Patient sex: M
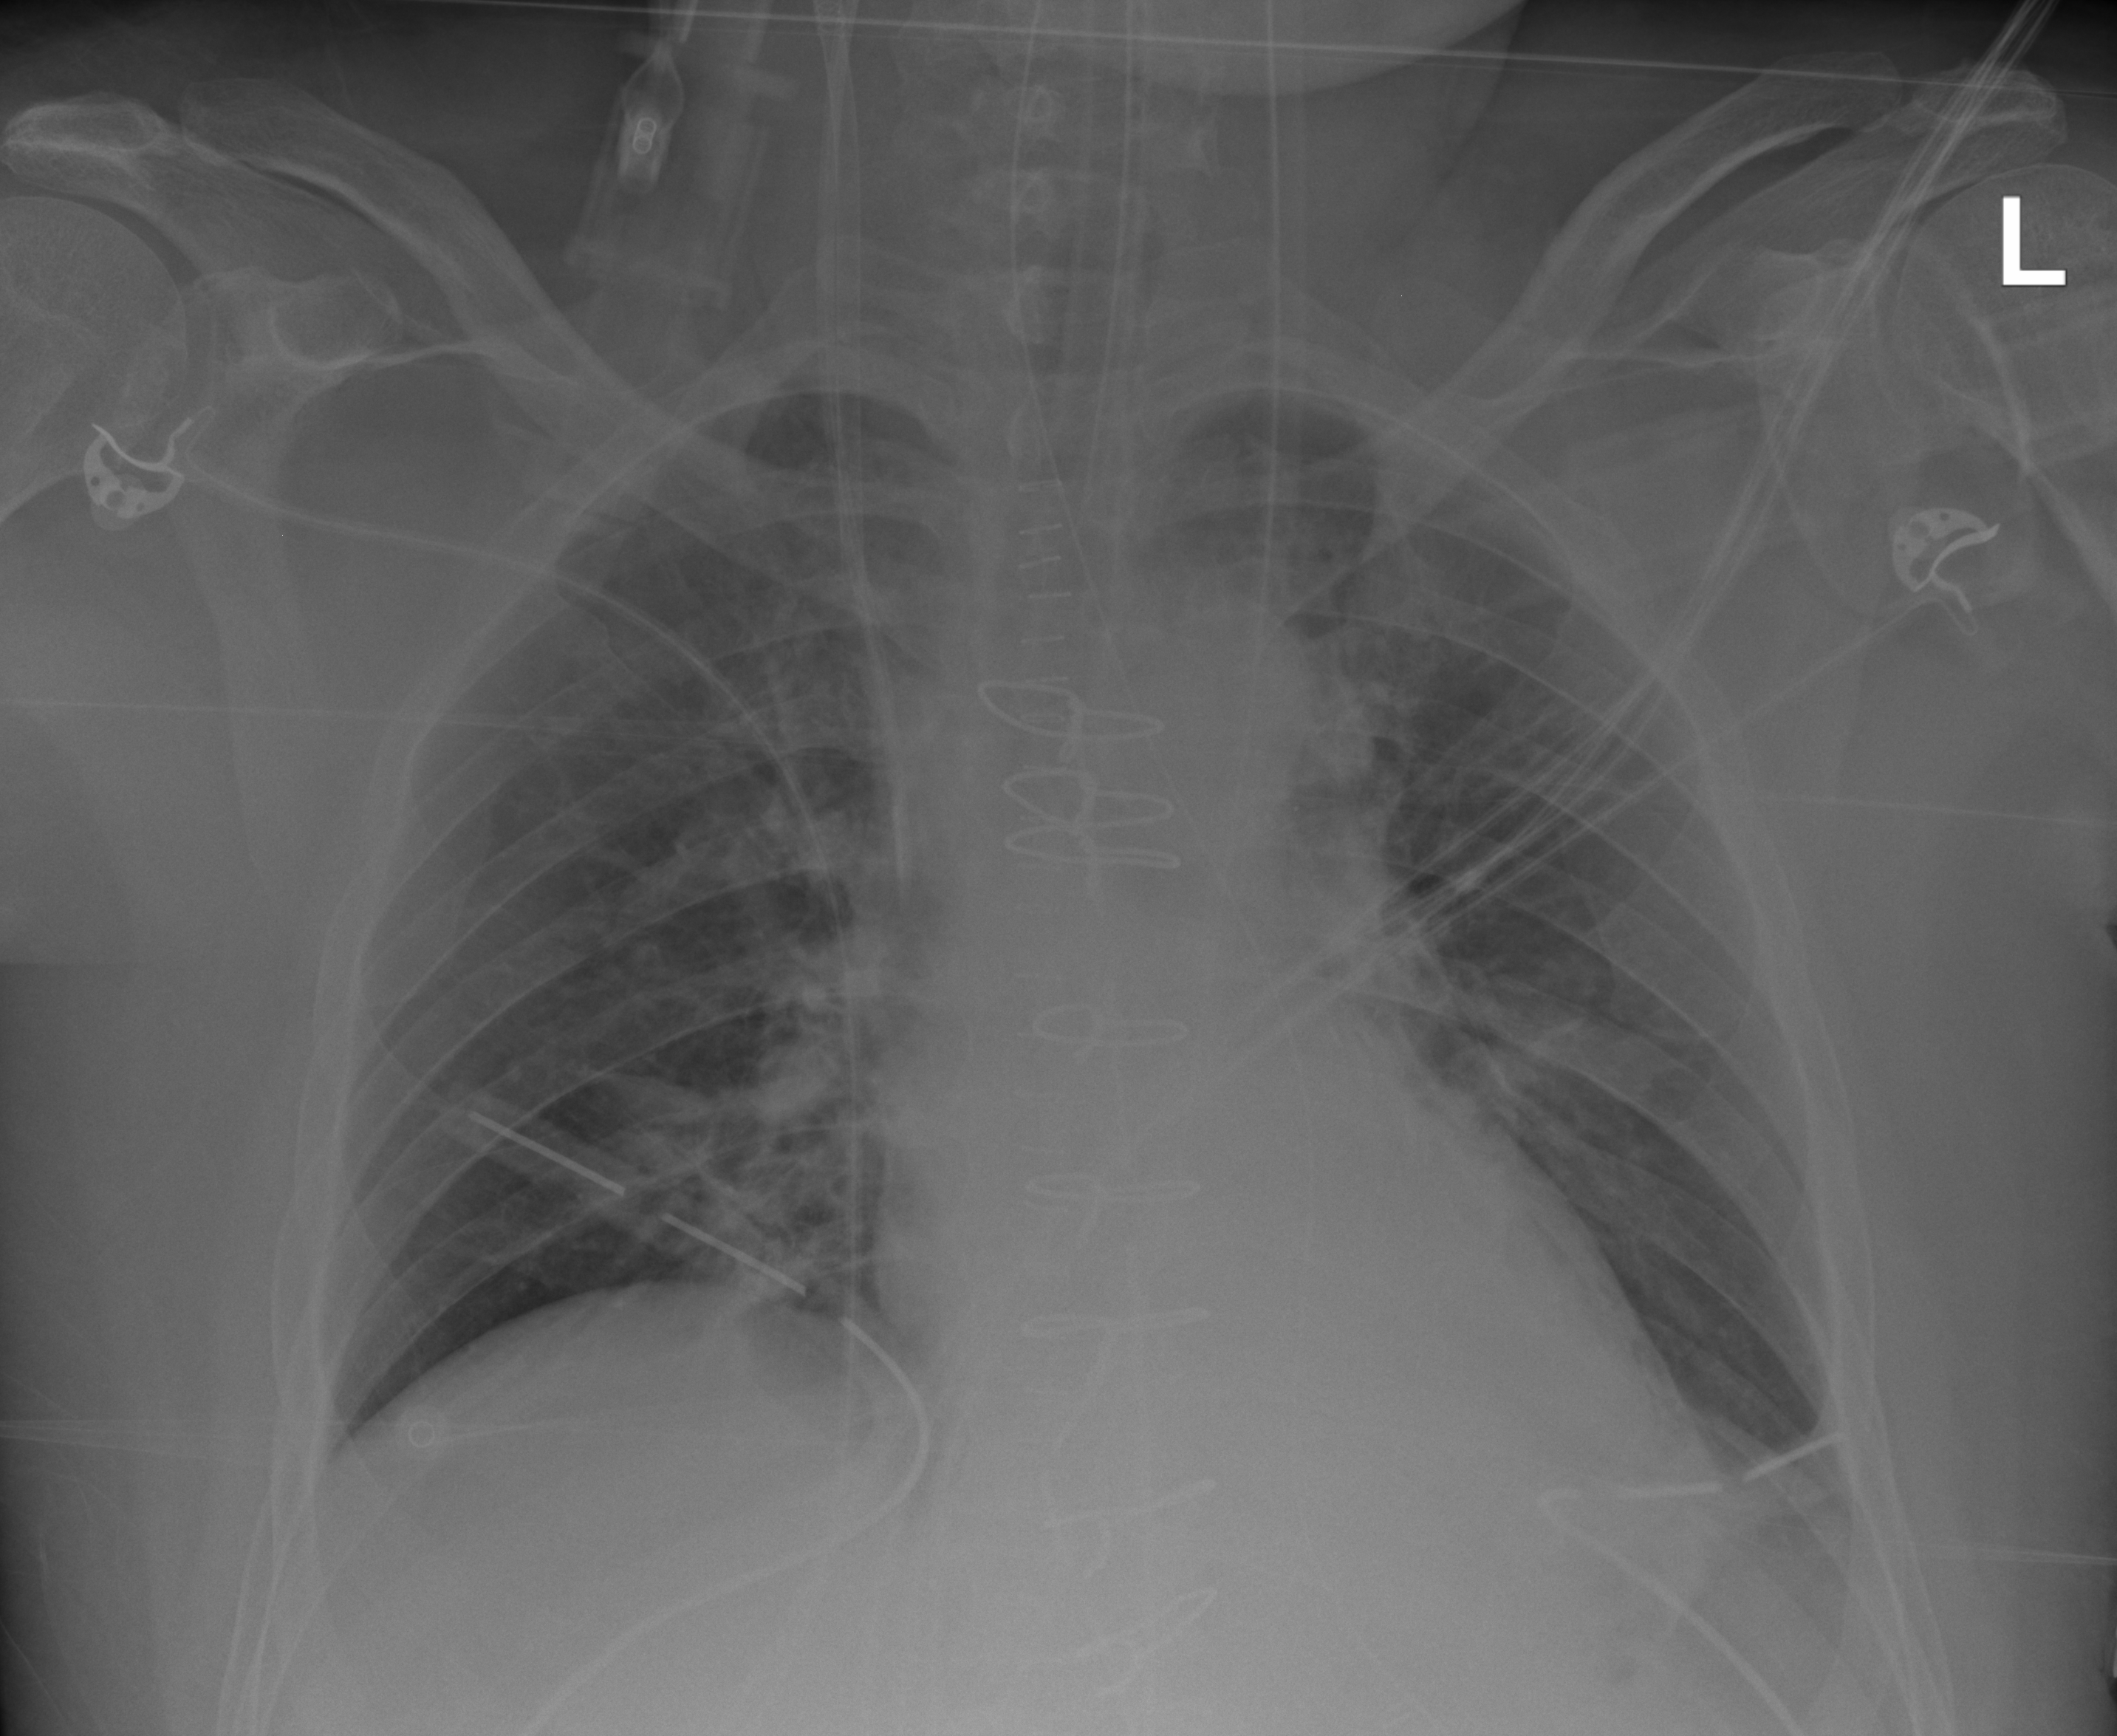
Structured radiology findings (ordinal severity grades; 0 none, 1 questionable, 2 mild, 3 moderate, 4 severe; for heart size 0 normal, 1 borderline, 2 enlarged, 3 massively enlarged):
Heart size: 1
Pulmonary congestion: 1
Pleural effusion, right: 0
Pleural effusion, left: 2
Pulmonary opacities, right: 1
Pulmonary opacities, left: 0
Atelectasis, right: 2
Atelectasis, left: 2